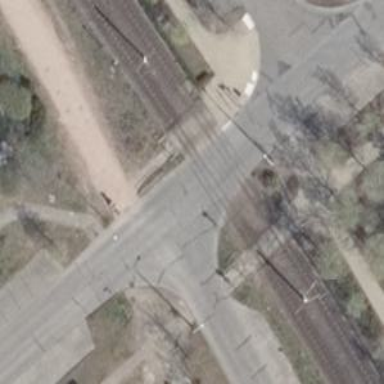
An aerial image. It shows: Railway level crossing.